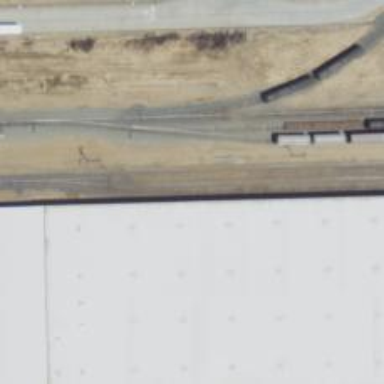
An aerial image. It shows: Railway siding with rails.